Question: I have a field on an MVC 4 View which requires regular expression validation. I'm trying to limit entry to characters 'A' through 'Z' (case insensitive) only.
My C# property looks as follows:
'''
/// <summary>
/// Gets or sets the Revision property
/// </summary>
[DataMember]
[Required]
[RegularExpression("(/^[a-z]+$/i)", ErrorMessage = "Please enter a character between 'A' and 'Z'")]
public string Revision { get; set; }
'''
The generated HTML looks as follows:
'''
<div class="formEditControl">
<input Style="width:30px;" data-val="true" data-val-regex="Please enter a character between &#39;A&#39; and &#39;Z&#39;" data-val-regex-pattern="(/^[a-z]+$/i)" data-val-required="The Revision field is required." id="Revision" name="Revision" type="text" value="" />
<span class="field-validation-valid" data-valmsg-for="Revision" data-valmsg-replace="true"></span>
</div>
'''
But when I execute it, I get the following error on valid data entry:

I don't have a great deal of experience with MVC 4 or RegEx, so it's not clear to me why this isn't working.
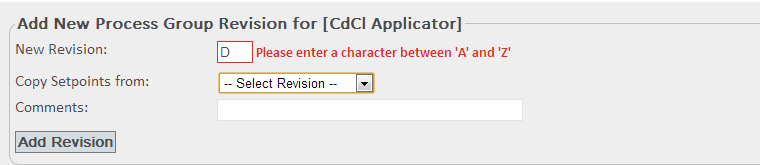
Answer: You have '(/' to start with, but this makes the delimiters '()'. I'm not sure that you even need delimiters at all. Remove the '(' and ')'. If that doesn't work, use
'''
^[a-zA-Z]+$
'''